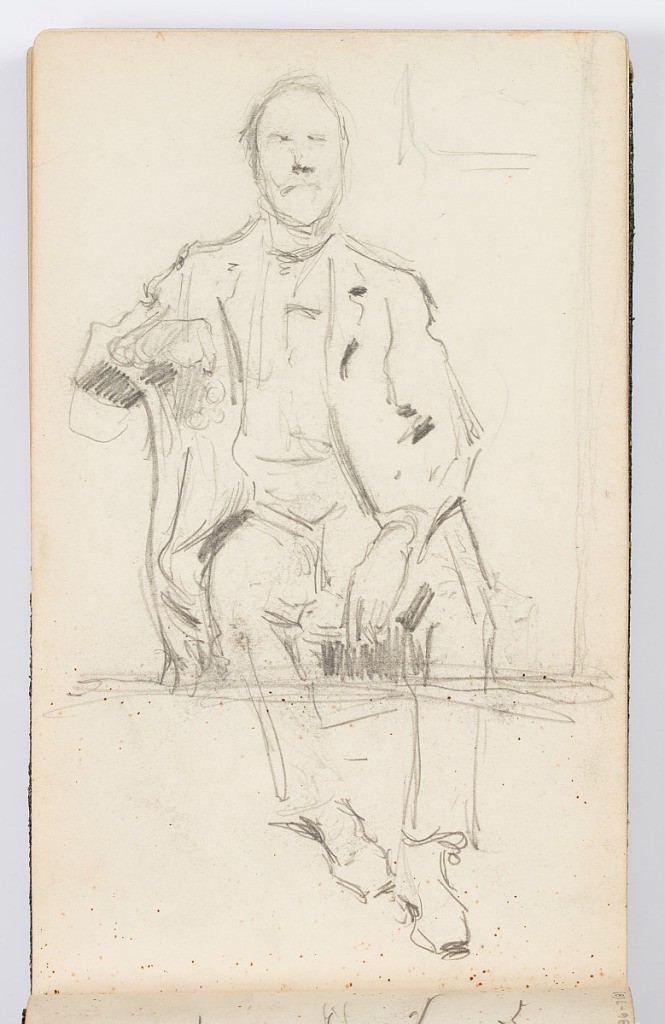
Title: Sketchbook Page: Seated Figure
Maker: Kenyon Cox, American, 1856–1919
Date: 1883
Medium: Graphite on paper
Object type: Sketchbook folio
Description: Sketch of a seated man with a beard, facing frontally. His right arm seemingly rests on the back of a chair, in which he sits sideways. His left hand rests on his thigh.